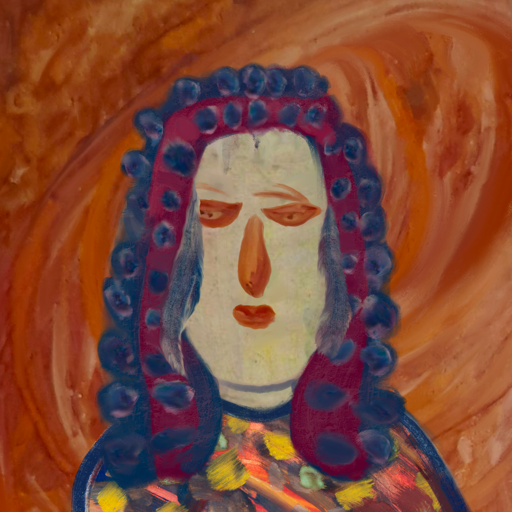
Background: Pious_Lady, Head And Neck Front: Hill_Girl, Face Front: Pious_Lady, Bust: Mother_And_Son_Mother, Hair Front: Hill_Girl, Head Accessory: Blank, Second Necklace: Blank, Necklace: Blank, Baby: Blank